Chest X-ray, PA view. Patient: 36 years old, sex M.
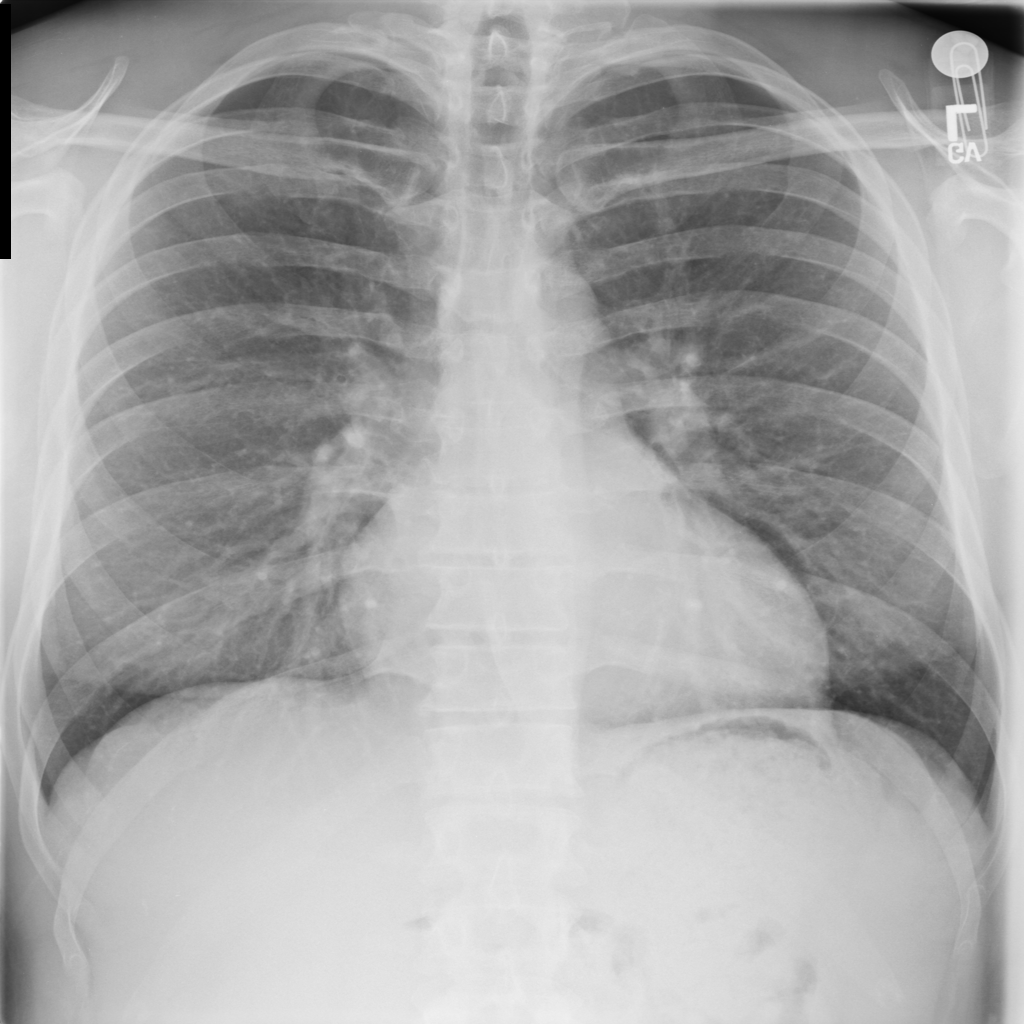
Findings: No Finding